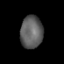
Tissue: prostate
Cell type: Myeloid cells
Senescence score: 0.6915
Nuclear area (px): 711
Mean DAPI intensity: 94.726